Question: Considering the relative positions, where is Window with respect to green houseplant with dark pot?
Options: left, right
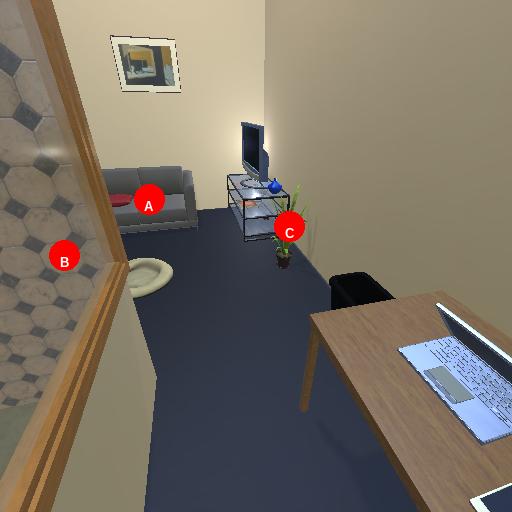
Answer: left